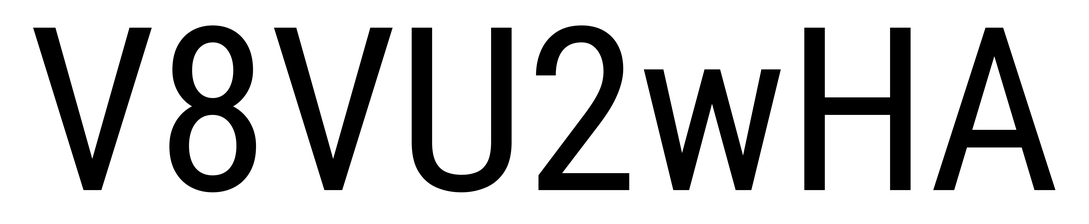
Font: Roboto_Condensed_Regular